Question: I want to have a clickable link in a Jlabel tooltip. As this isn't supported out of the box, I've found <URL>.
With normal tooltips, I got used to use <URL>.
Now when I use the paragraph with the HyperLinkToolTip, there is a margin on top I can't figure out how to remove. I've tried playing with margin and padding but it didn't work.
'''
package test;
import java.awt.Desktop;
import java.awt.GridLayout;
import java.awt.Point;
import java.awt.event.MouseEvent;
import java.io.IOException;
import java.net.URI;
import java.net.URISyntaxException;
import javax.swing.*;
import javax.swing.event.*;
import javax.swing.plaf.ColorUIResource;
import javax.swing.plaf.ToolTipUI;
public class HyperLinkToolTip extends JToolTip {
private static final long serialVersionUID = -8107203112982951774L;
private JEditorPane theEditorPane;
public HyperLinkToolTip() {
setLayout(new GridLayout());
theEditorPane = new JEditorPane();
theEditorPane.putClientProperty(JEditorPane.HONOR_DISPLAY_PROPERTIES, Boolean.TRUE);
theEditorPane.setContentType("text/html");
theEditorPane.setEditable(false);
theEditorPane.setForeground(new ColorUIResource(255, 255, 255));
theEditorPane.setBackground(new ColorUIResource(125, 184, 47));
theEditorPane.addHyperlinkListener(new HyperlinkListener() {
public void hyperlinkUpdate(HyperlinkEvent e) {
if (e.getEventType() == HyperlinkEvent.EventType.ACTIVATED) {
if(Desktop.isDesktopSupported())
{
try {
Desktop.getDesktop().browse(new URI(e.getDescription()));
} catch (IOException e1) {
// TODO Auto-generated catch block
e1.printStackTrace();
} catch (URISyntaxException e1) {
// TODO Auto-generated catch block
e1.printStackTrace();
}
}
}
}
});
add(theEditorPane);
}
public void setTipText(String tipText) {
theEditorPane.setText(tipText);
}
public void updateUI() {
setUI(new ToolTipUI() { });
}
public static void main(String[] args) {
final JFrame frame = new JFrame(HyperLinkToolTip.class.getName());
frame.setDefaultCloseOperation(JFrame.EXIT_ON_CLOSE);
JPanel panel = new JPanel();
JButton btn = new JButton() {
private static final long serialVersionUID = -2927951764552780686L;
public JToolTip createToolTip() {
JToolTip tip = new HyperLinkToolTip();
tip.setComponent(this);
return tip;
}
// Set tooltip location
public Point getToolTipLocation(MouseEvent event) {
return new Point(getWidth() / 2, getHeight() / 2);
}
};
btn.setText("Tooltip Test");
btn.setToolTipText("<html><p width="300">Specifies the languages to search for subtitles. E.g. 'eng', 'eng,fra,esp'.<br><br>See <a href="http://en.wikipedia.org/wiki/List_of_ISO_639-2_codes">this article</a> for a full list of languages.</p></html>");
panel.add(btn);
frame.setContentPane(panel);
SwingUtilities.invokeLater(new Runnable() {
public void run() {
frame.setSize(400, 400);
frame.setVisible(true);
}
});
}
}
'''
The result looks like this:

Can anyone tell me how to avoid the gap on the top of the tooltip?
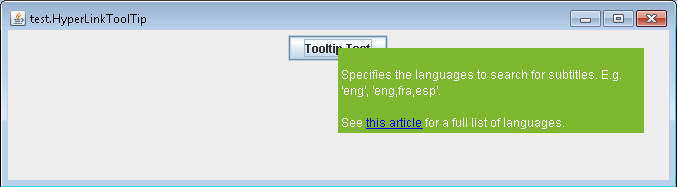
Answer: It looks like you can use '<div>...</div>' tags instead of the '<p>...</p> tags'.
'''
btn.setToolTipText("<html><div width="300">Specifies the languages to search for subtitles. E.g. 'eng', 'eng,fra,esp'.<br><br>See <a href="http://en.wikipedia.org/wiki/List_of_ISO_639-2_codes">this article</a> for a full list of languages.</div></html>");
'''